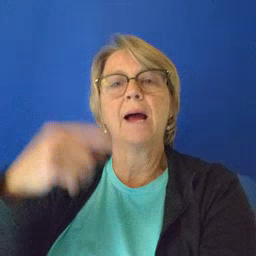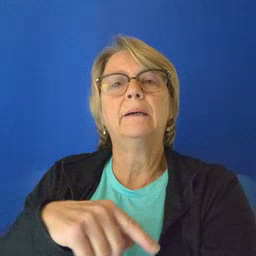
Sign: black